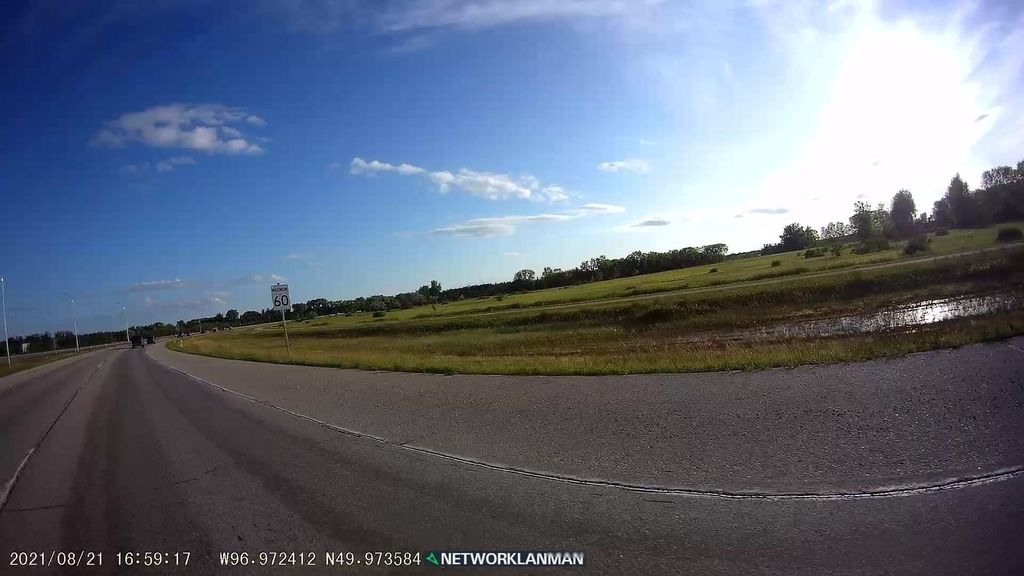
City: winnipeg